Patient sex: M
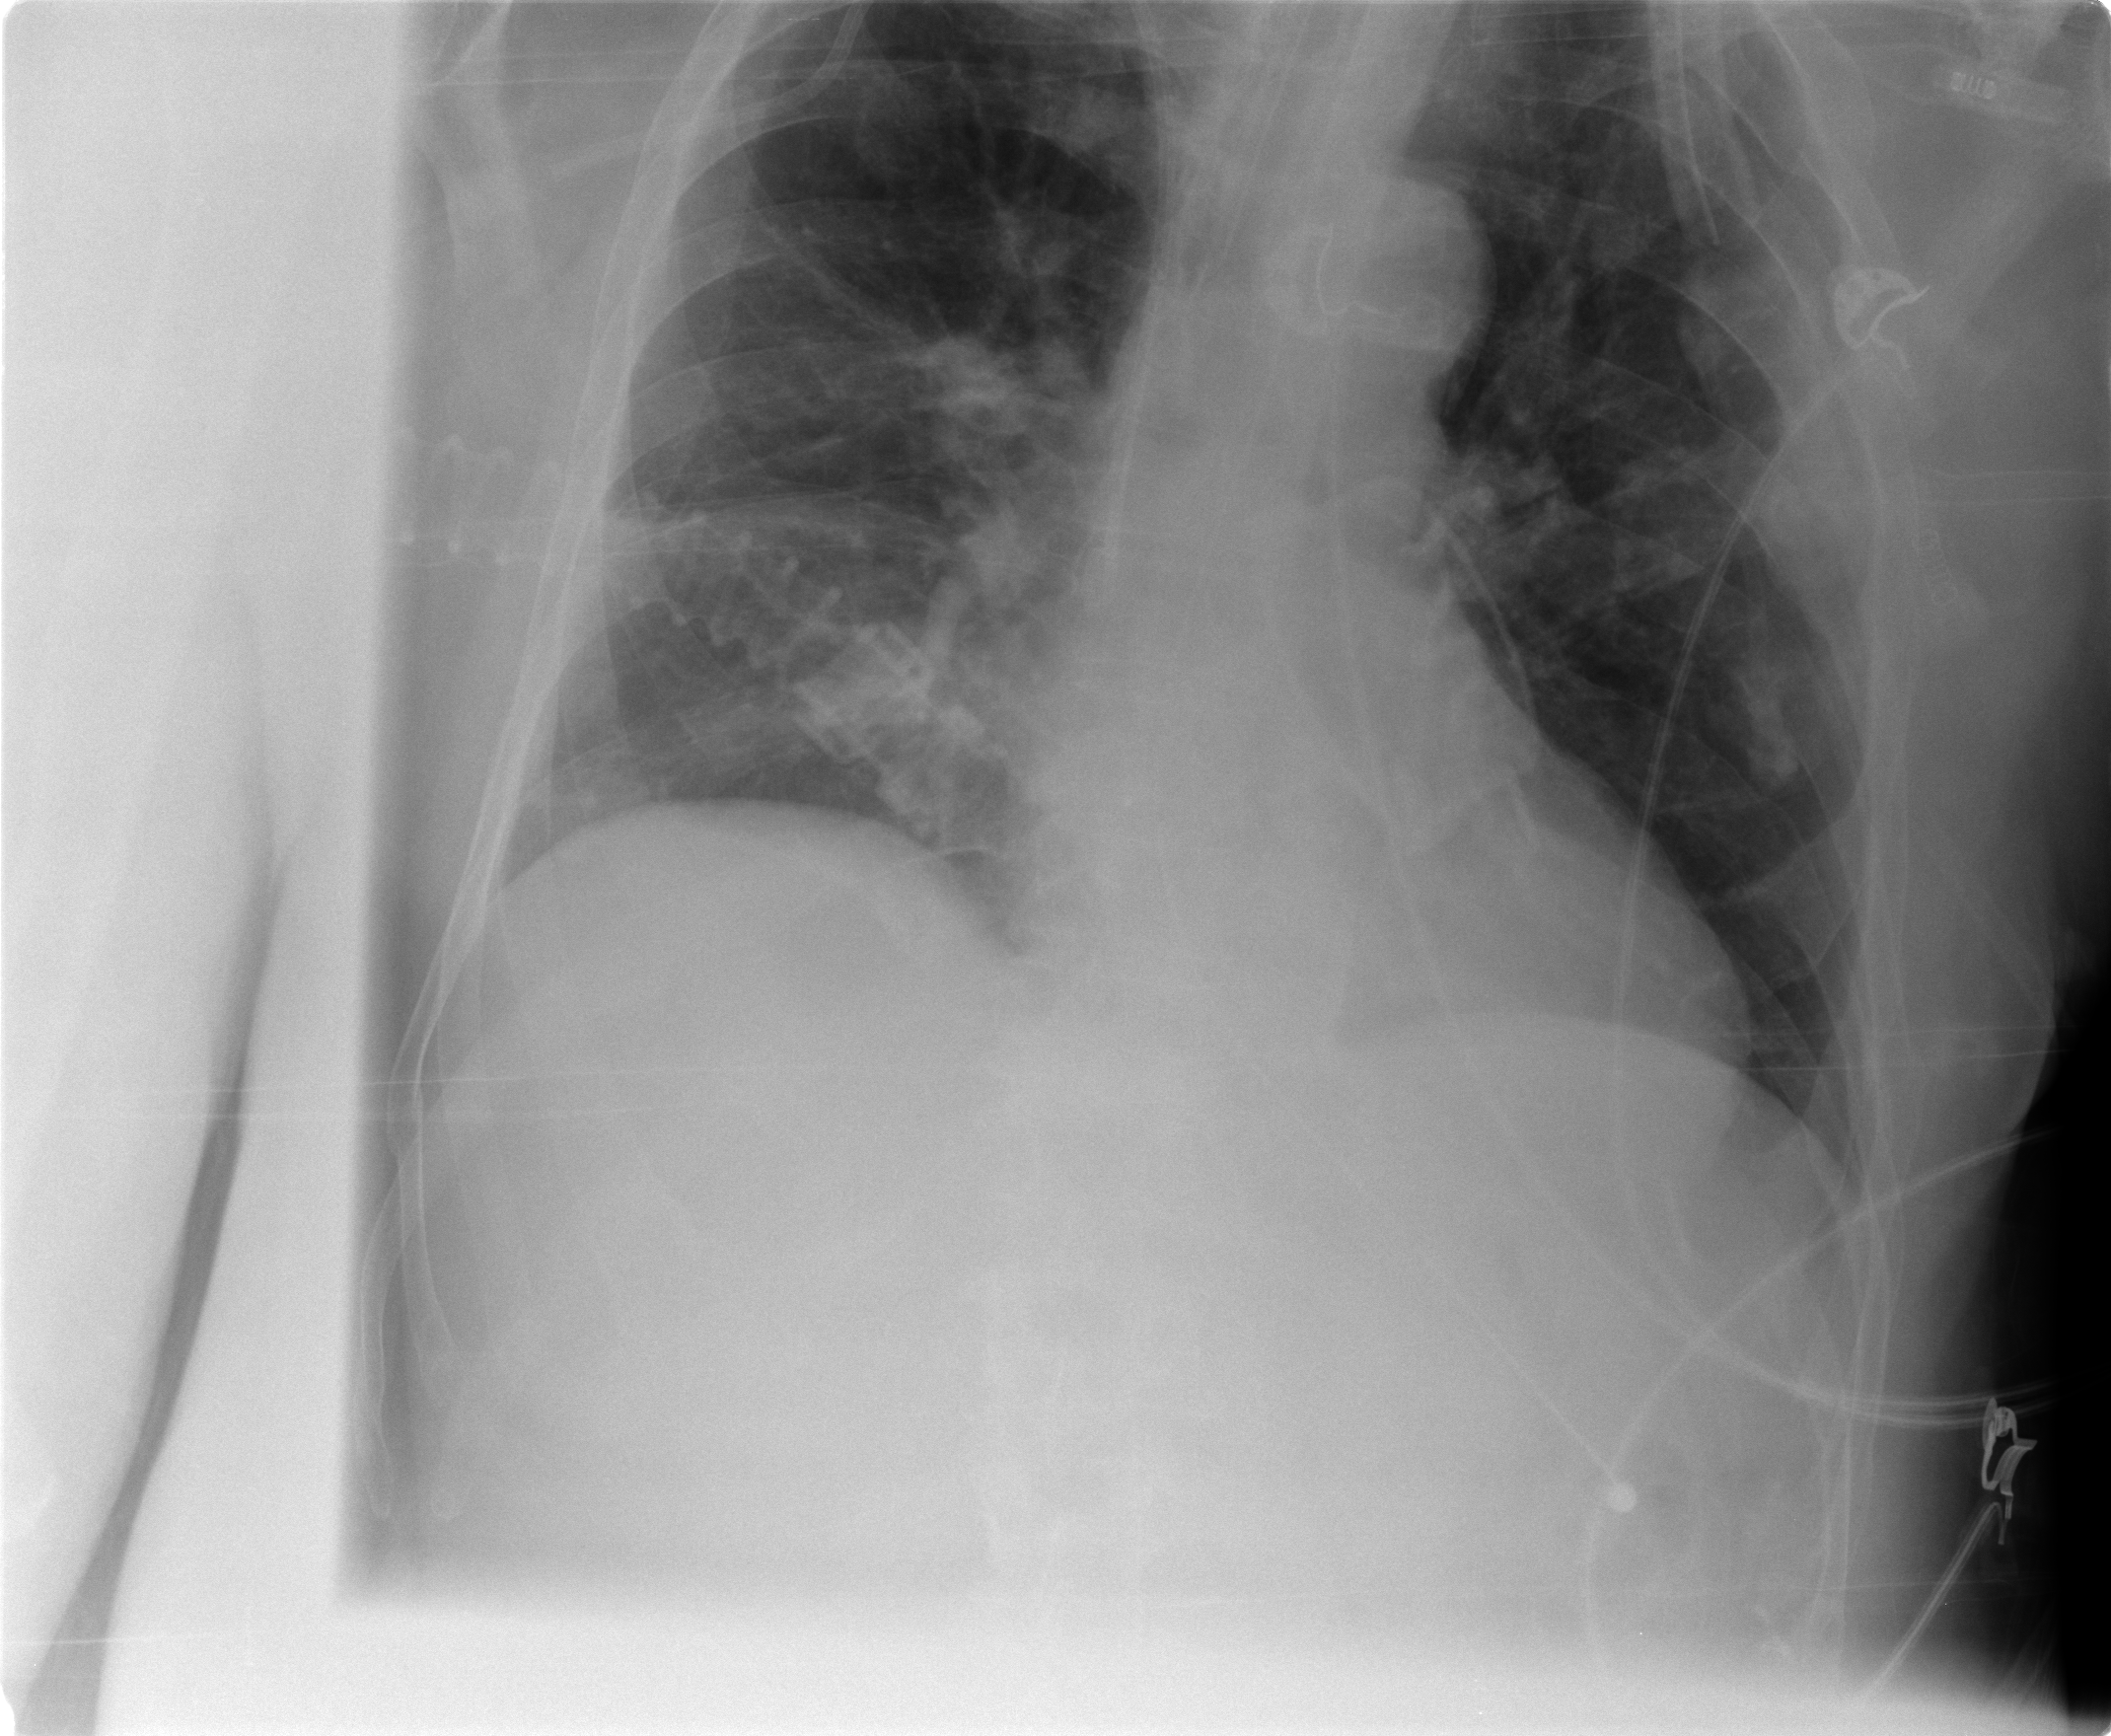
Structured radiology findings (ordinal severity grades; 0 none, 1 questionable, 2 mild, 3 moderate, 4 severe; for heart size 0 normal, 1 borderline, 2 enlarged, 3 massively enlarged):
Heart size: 2
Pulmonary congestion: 2
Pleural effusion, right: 0
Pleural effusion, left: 0
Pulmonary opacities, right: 0
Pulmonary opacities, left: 0
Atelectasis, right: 2
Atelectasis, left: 0